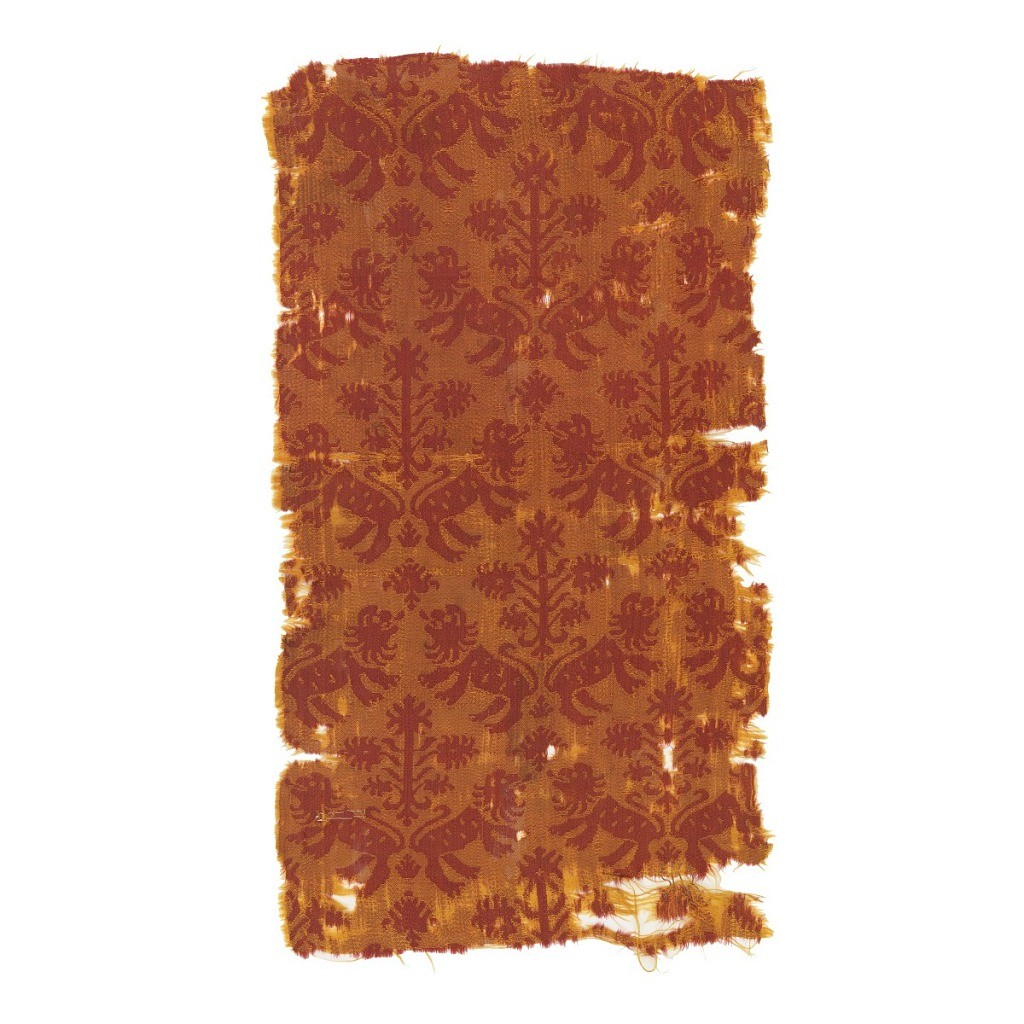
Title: Fragment
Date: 17th century
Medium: silk Technique: 4&1 satin damask
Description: Lions and plants forming a grid in yellow and red. Fragment very worn.